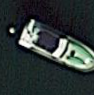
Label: Civil_yacht